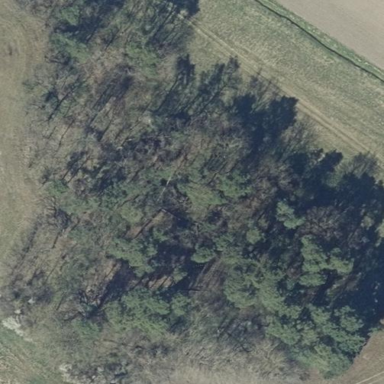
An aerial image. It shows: Mixed woodland area with various types of leaves.